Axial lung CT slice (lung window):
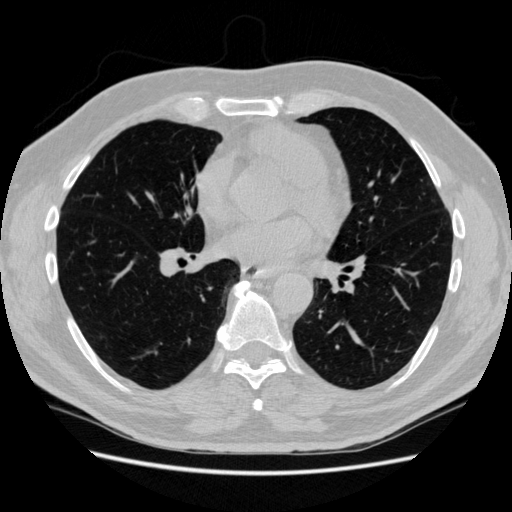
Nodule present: no